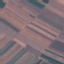
Label: AnnualCrop